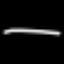
Label: line